Field crop: tomato
Growth stage: 2
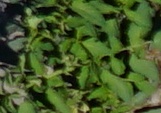
Species: tomato